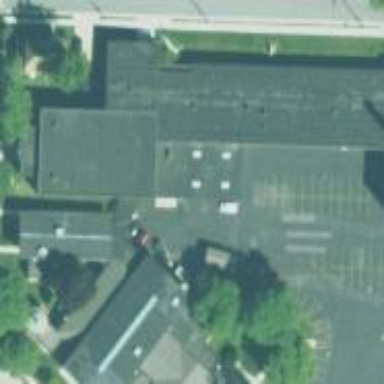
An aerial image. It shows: School building.